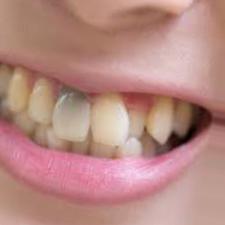
Condition: Tooth Discoloration